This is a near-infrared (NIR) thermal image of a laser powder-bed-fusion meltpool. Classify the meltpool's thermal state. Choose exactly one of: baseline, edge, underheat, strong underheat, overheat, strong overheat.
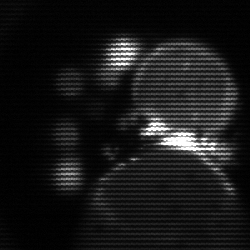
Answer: edge